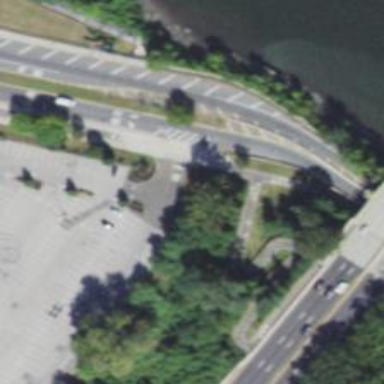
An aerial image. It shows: Marked crossing on cycleway road.